Question: In example Pandas dataframe below, 'Col2' has values for parameters in 'Col1'. For example, value of 'c' is 2 in row1 and is 7 in row2. Is it possible to extract the value of 'c' from this dataframe in Pandas?
'''
pd.DataFrame({'col1': ['a🅱️c:d', 'a🅱️x:y:c:d'],
'col2': ['0:1:2:3', '3:4:5:6:7:8']})
'''

'''
pd.Series([2,7], name='c')
'''
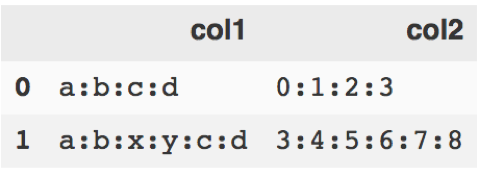
Answer: You could do something like this:
'''
def f(x):
p = dict(zip(x['col1'].split(":"),x['col2'].split(":")))
return p['c']
df.apply(f,axis=1).astype(int).rename('c')
'''
Or if you want to lambda:
'''
df.apply(lambda x: dict(zip(x['col1'].split(":"),x['col2'].split(":")))['c'],axis=1).astype(int).rename('c')
'''
Output:
'''
0 2
1 7
Name: c, dtype: int32
'''